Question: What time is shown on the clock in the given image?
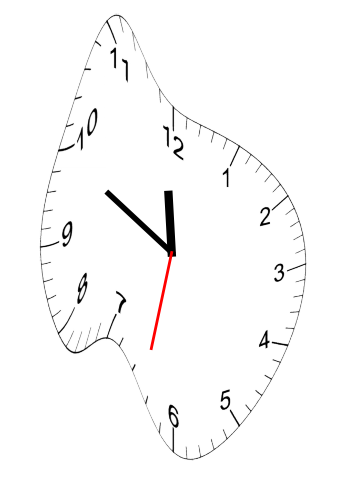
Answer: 11:49:32